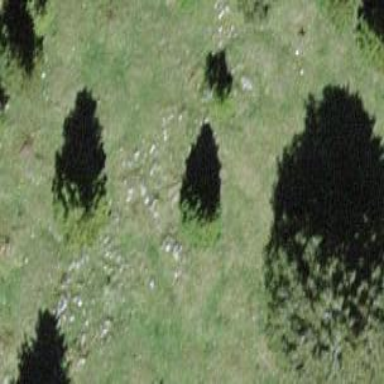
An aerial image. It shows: Needle-leaved tree in nature.